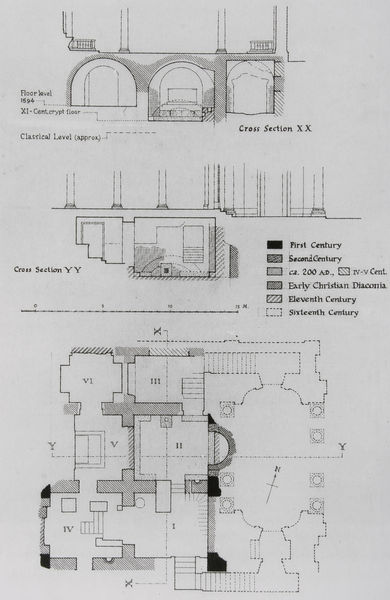
Titel: Grund- und Aufrisse der Krypta und des neuen Portikus
Künstler: Pietro da Cortona
Standort: Rom
Institution: S. Maria in Via Lata
Schlagwörter: weiß, fenster, grau, schwarz, skizze, säule, säulen, zeichnung, zimmer, gebäude, haus, architektur, geschichte, norden, kirche, drei, blatt, rund, garten, schrift, papier, bogen, mauer, hof, rundbogen, treppe, treppen, zahlen, ziffern, stufen, bögen, wände, eingang, keller, reste, gewölbe, mauerwerk, druck, schnitt, schrafur, stich, seite, illustration, text, beschriftung, räume, entwurf, altar, kathedrale, gemäuer, portal, gruft, mauern, gräber, apsis, rundbögen, richtung, plan, eingan, nummerierung, nummern, forschung, füllung, querschnitt, kästchen, aufnahme, englisch, römisch, legende, erklärung, basilika, grundriss, massstab, aufriss, bauplan, krypta, romanisch, archäologie, strichel, längsschnitt, schnitte, conche, kirchenbau, pläne, bauaufnahme, bauphasen, unterkirche, schrafuren, frühchristlich, schrafiert, grabung, strichlinien, phasen, zeiten, bauforschung, schrafurtypen, altäregrab, bauabschnitte, bauzeiten, verzugsmasstab, überkirche, diakonie, siebzehntes jahrhundert, maßsab, erstes jahrundert, zweites jahrhundert, frühchristliche diakonie